Question: I've seen that there are quite a few questions regarding this problem, but unfortunately none have solved it for me. Here is a screencap of what's going on:

It is dependent on the android-support-v4 jar file which as you can see is added to my build path. It the exact jar file from the maven library directory's libs folder. I've tried the following:
- - - -
Nothing has helped. Is there any other tricks to getting this resolved? All of the answer's I've seen suggest doing these things that I have already tried.
Thanks a lot!
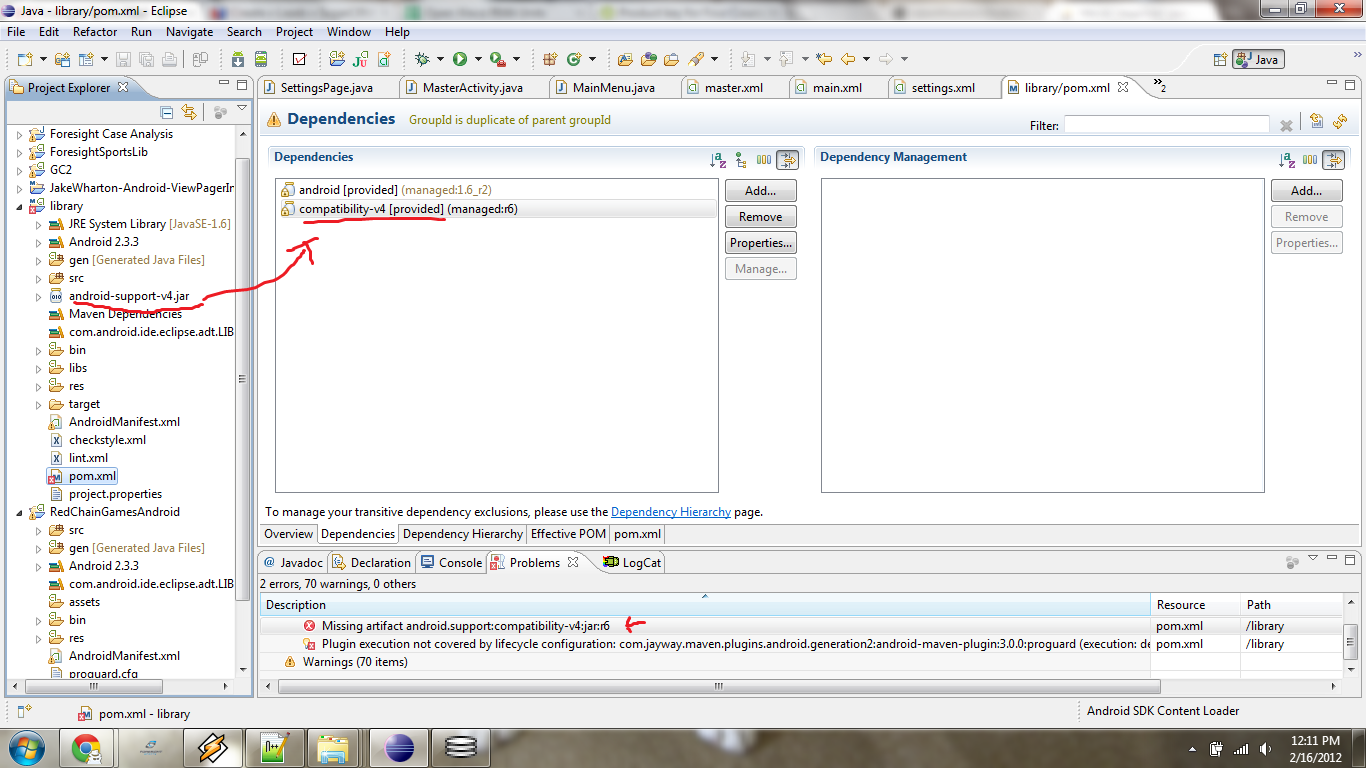
Answer: Actual root cause:
The <URL>
> disabling proguard on the line where the error occurred (the '<plugin>' item) in 'pom.xml' solved the problem
(See "<URL>.
Certain side-effects can result from using Proguard: For example, the <URL> does mention:
> The default 'proguard.cfg' file tries to cover general cases, but you might encounter exceptions such as 'ClassNotFoundException', which happens when ProGuard strips away an entire class that your application calls.
---
Original answer:
As mentioned in this <URL>:
- <URL>
> I'm going to deploy my own android artifacts to my personal repository to avoid having this problem again.
If you're not explicitly using Maven you can just import it as a regular Android project into eclipse and it'll pick up the '.jar' from the 'libs/' directory.
(Note your 'android-support-v4.jar' isn't in 'libs' in your project)
- <URL>
> .cd to 'platforms/platform-4/' and 'extras/compatibility-v4/' in the 'deployer' and run 'mvn install' in each.Hopefully the 'compat' lib makes it into maven central soon so I can avoid this step.Again, the project is set up to be used as a normal Android project in eclipse too completely separate from maven.
'File, New, Project, Android', use 'existing sources', select 'library/' folder.